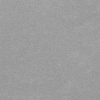
Atmospheric dust classification: dusty